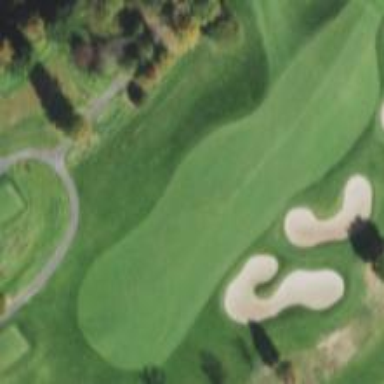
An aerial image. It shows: View of golf hole.